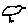
Label: bird